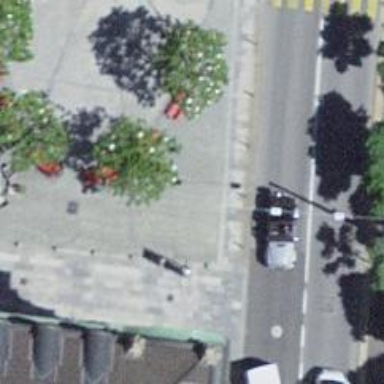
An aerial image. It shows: Red bench.